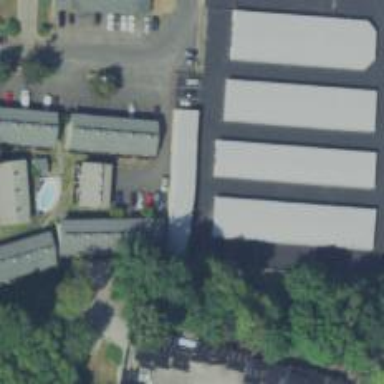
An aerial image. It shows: Commercial area with storage rental shop.